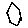
Label: hexagon